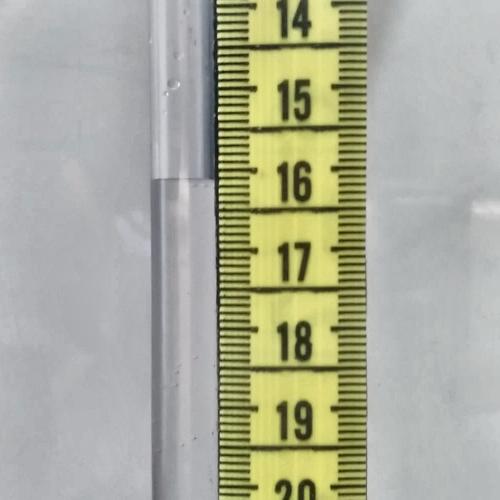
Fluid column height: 16.1 cm